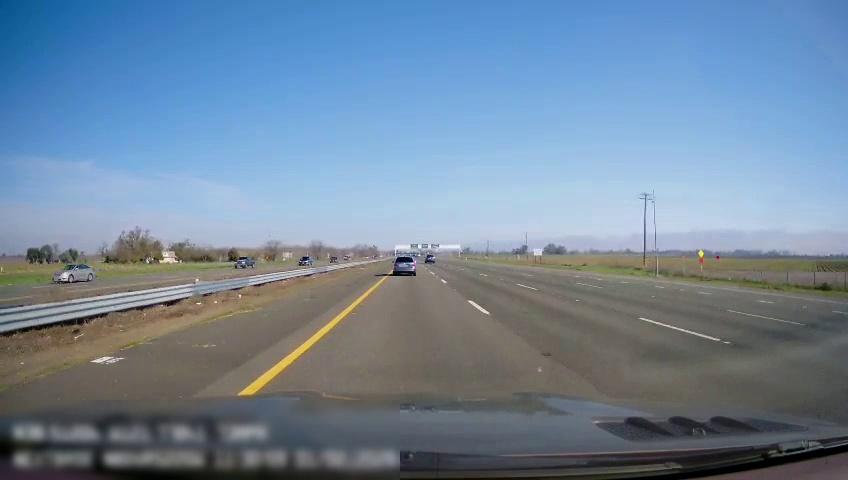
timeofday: Day
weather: Sunny
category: Drivable Space
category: Drivable Space
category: Vehicles | SUV
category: Vehicles | Car
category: Vehicles | SUV
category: Vehicles | SUV
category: Vehicles | SUV
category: Lanes | Current Lane
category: Lanes | Current Lane
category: Lanes | Alternate Lane
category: Lanes | Alternate Lane
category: Lanes | Alternate Lane
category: Lanes | Alternate Lane
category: Lanes | Opposite Lane
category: Lanes | Opposite Lane
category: Traffic | Signs